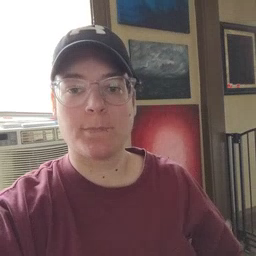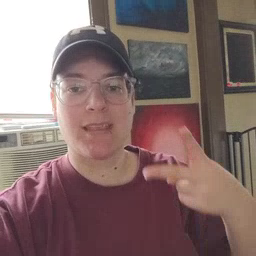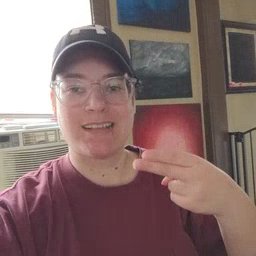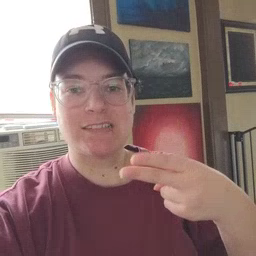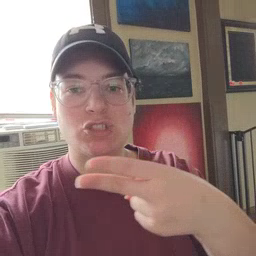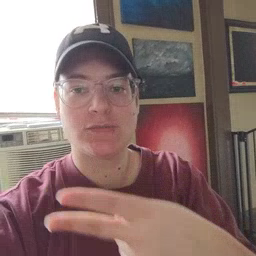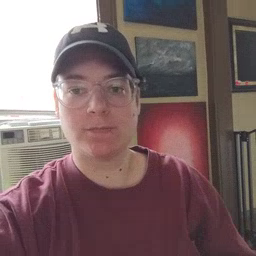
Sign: scissors